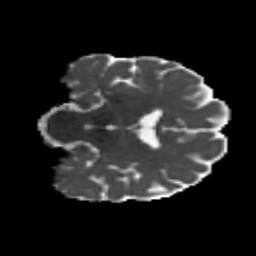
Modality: MD
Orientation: coronal
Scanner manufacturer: siemens
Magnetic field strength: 3 T
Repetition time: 4.16 s
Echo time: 0.0806 s